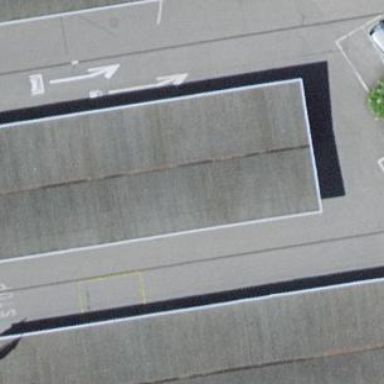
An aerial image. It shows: Carport structure.